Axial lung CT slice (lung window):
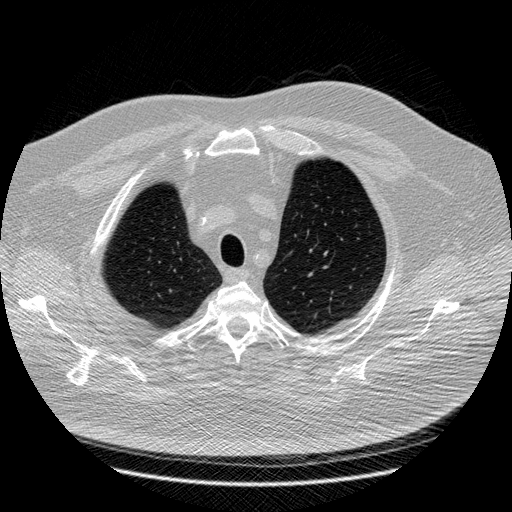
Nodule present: no